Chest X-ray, AP view. Patient: 50 years old, sex F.
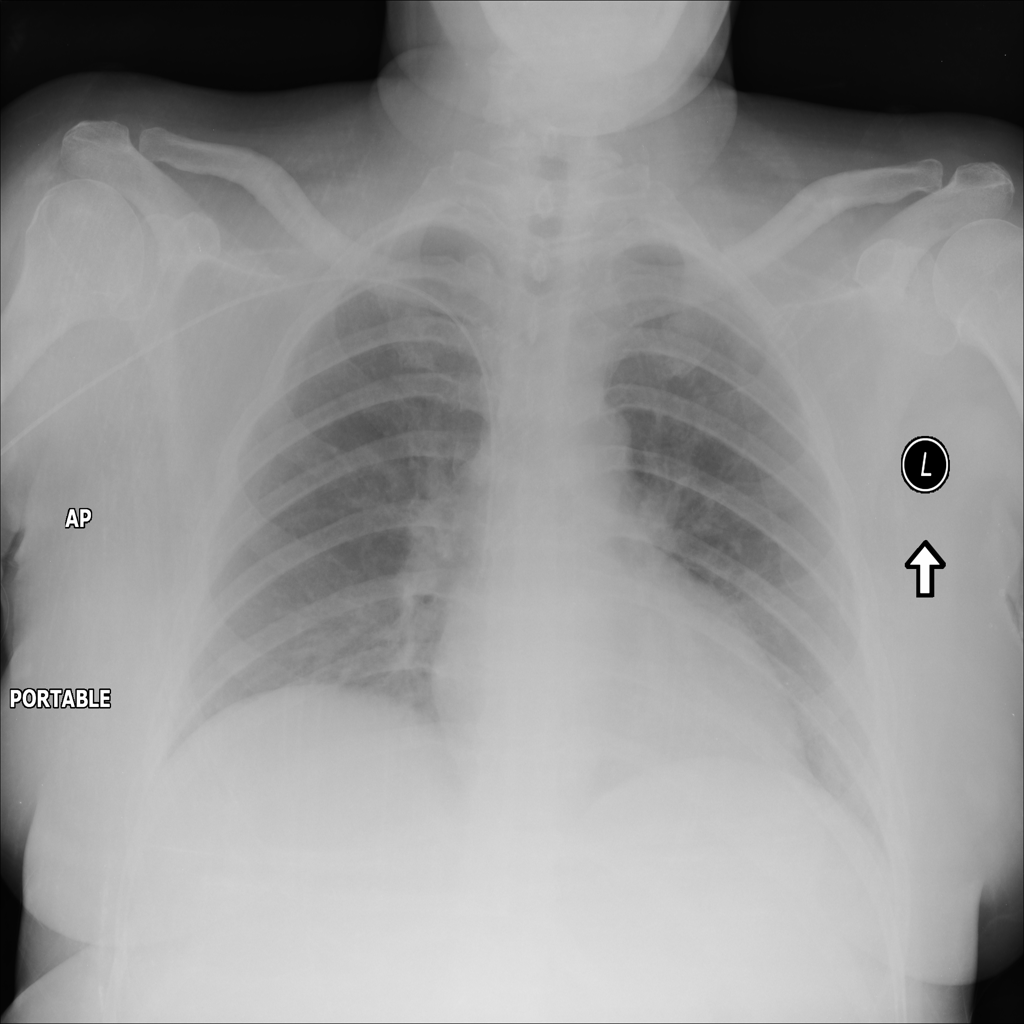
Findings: No Finding